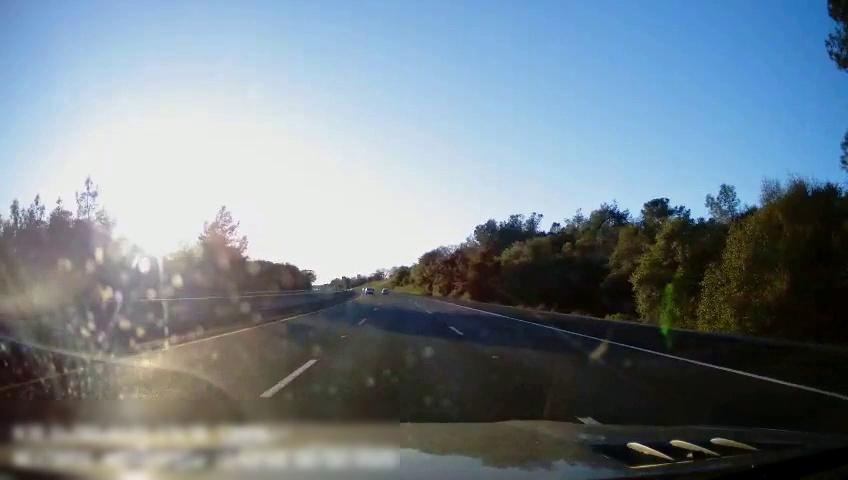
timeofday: Day
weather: Cloudy
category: Drivable Space
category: Vehicles | SUV
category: Lanes | Alternate Lane
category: Lanes | Current Lane
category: Lanes | Current Lane
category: Lanes | Alternate Lane